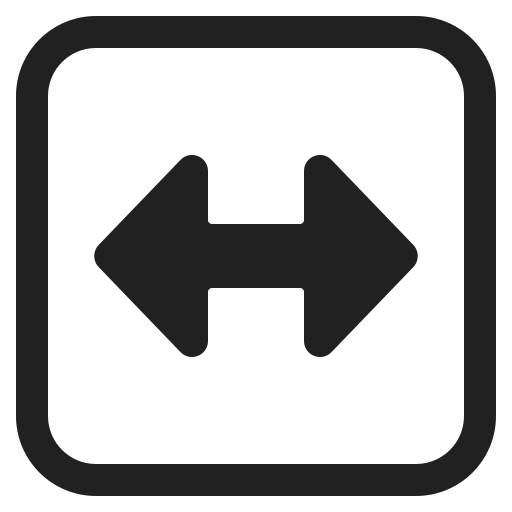
left right arrow high contrast